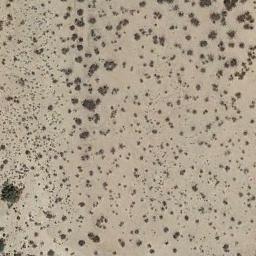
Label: chaparral